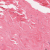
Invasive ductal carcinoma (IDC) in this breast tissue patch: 0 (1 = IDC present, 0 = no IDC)